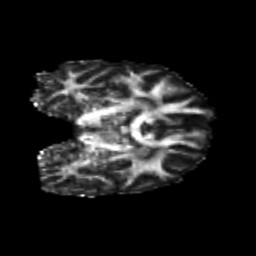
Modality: FA
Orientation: coronal
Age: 20
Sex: male
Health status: healthy
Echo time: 0.074 s